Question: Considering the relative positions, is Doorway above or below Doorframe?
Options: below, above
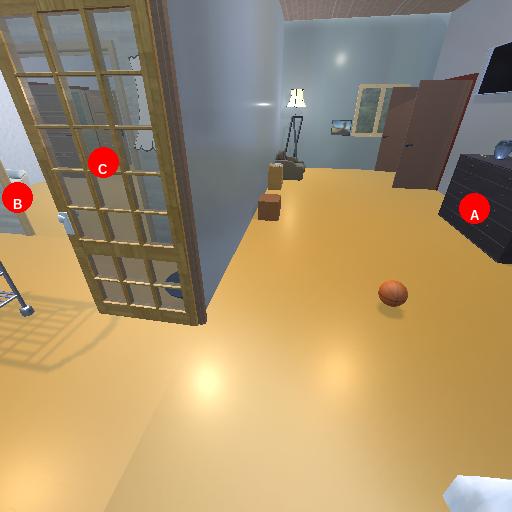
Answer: below